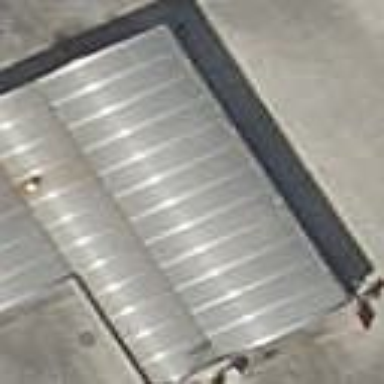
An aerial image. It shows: Car wash facility located inside building.